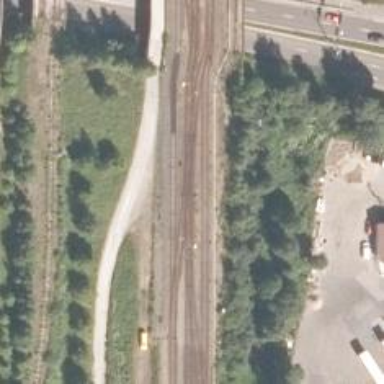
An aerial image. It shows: Railway track.